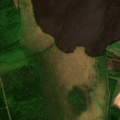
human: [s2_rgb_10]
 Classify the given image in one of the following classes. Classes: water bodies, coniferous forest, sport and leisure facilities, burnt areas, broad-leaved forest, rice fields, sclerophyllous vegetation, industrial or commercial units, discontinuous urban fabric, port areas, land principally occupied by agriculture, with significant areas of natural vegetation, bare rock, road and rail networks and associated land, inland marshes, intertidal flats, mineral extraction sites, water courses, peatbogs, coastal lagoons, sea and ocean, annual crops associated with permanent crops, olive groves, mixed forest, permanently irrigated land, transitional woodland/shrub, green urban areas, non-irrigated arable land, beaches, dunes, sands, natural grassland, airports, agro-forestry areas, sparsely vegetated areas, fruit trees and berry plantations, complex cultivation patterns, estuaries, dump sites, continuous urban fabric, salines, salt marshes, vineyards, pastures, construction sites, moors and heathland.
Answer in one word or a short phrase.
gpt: non-irrigated arable land, coniferous forest, mixed forest, peatbogs, water bodies